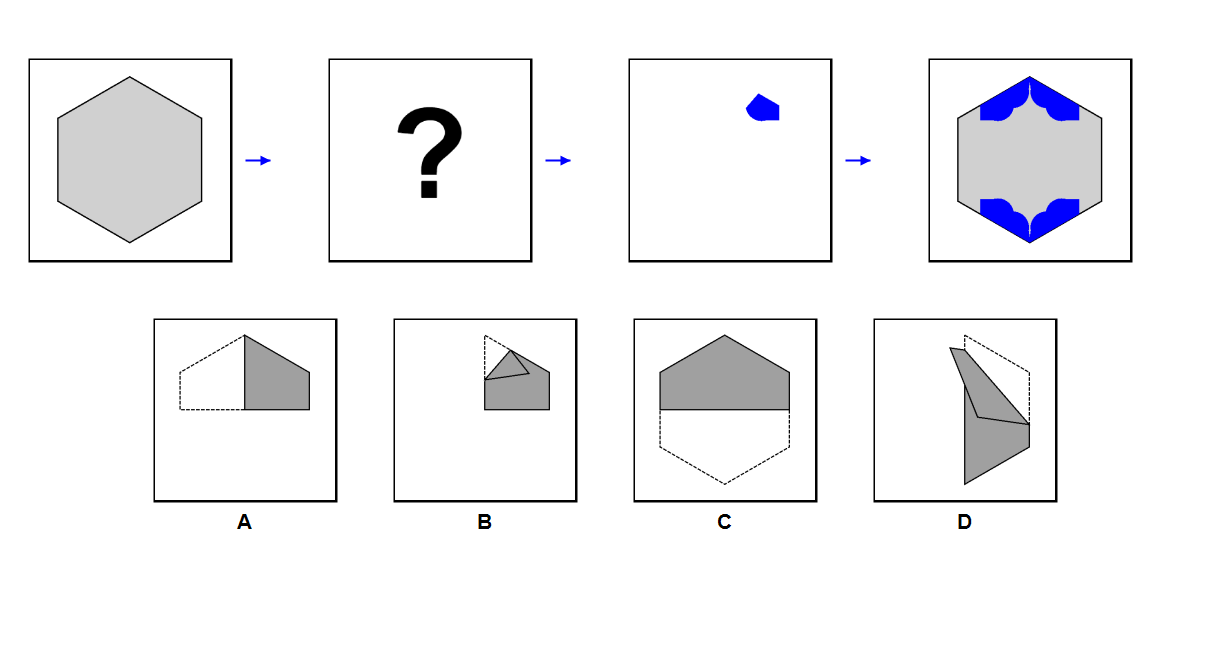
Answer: D